Question: The published app that uses WPF controls of Eyeshot Ultimate 11 throws an exception with the following message when 'devDept.Eyeshot.Translators.ReadAutodesk' is called:
> Could not load file or assembly 'CopyModules.dll' or one of its dependencies. The specified module could not be found.
The stack trace is shown here:
.
'CopyModules.dll' is present in the application.
This exception is thrown in some computers but NOT in others.
We tried copying all dlls from '~\devDept Software\Eyeshot Ultimate 11\Bin+' to application's 'bin' folder but that did not solve the issue.
Is there something we need to do to prevent this?
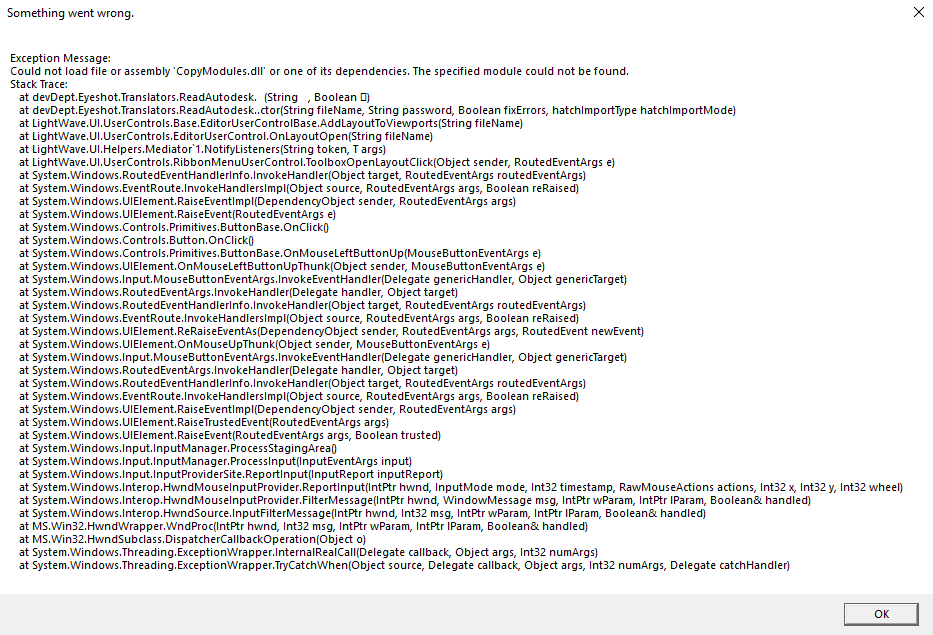
Answer: Microsoft Visual C++ 2012 Redistributable Package corresponding to the build architecture (x86 or x64) is required in end-user machines.